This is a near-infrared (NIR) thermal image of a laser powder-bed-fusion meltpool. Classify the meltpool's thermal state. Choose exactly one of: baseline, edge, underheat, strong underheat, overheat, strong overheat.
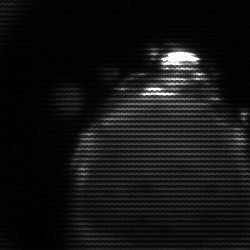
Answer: edge